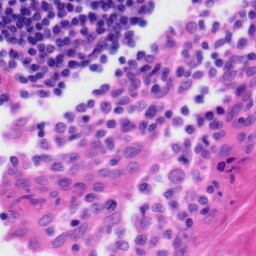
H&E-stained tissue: Tonsil